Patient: sex F, age 58
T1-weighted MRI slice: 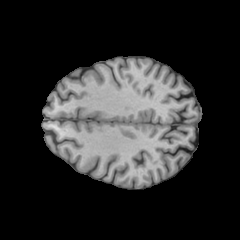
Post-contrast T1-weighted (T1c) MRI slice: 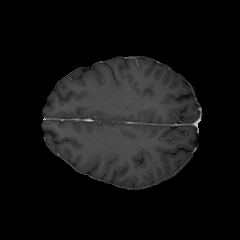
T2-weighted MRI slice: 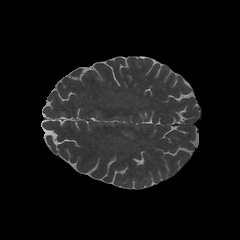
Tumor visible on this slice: no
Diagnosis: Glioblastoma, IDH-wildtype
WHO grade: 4